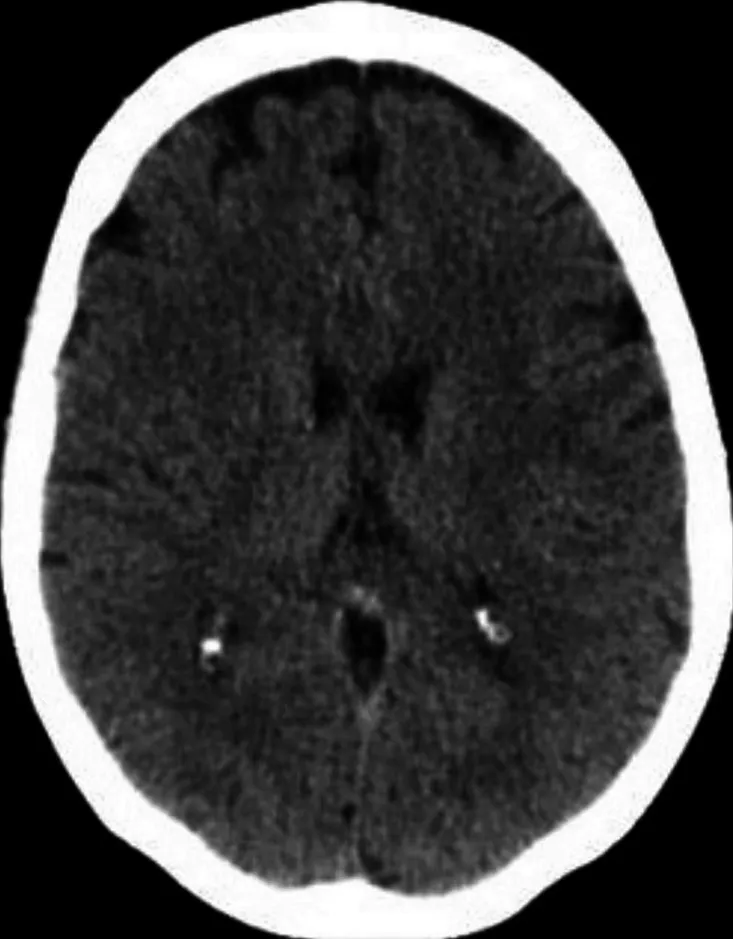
Head computed tomography showing small subcortical hypodensities.
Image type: radiology (ct)